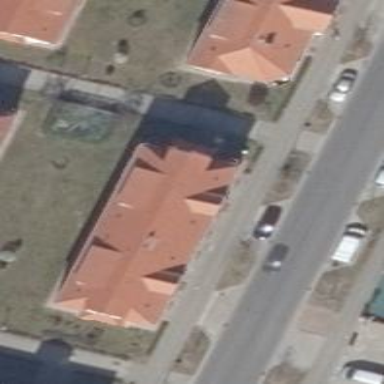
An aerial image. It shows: Hipped-roof building with apartments.